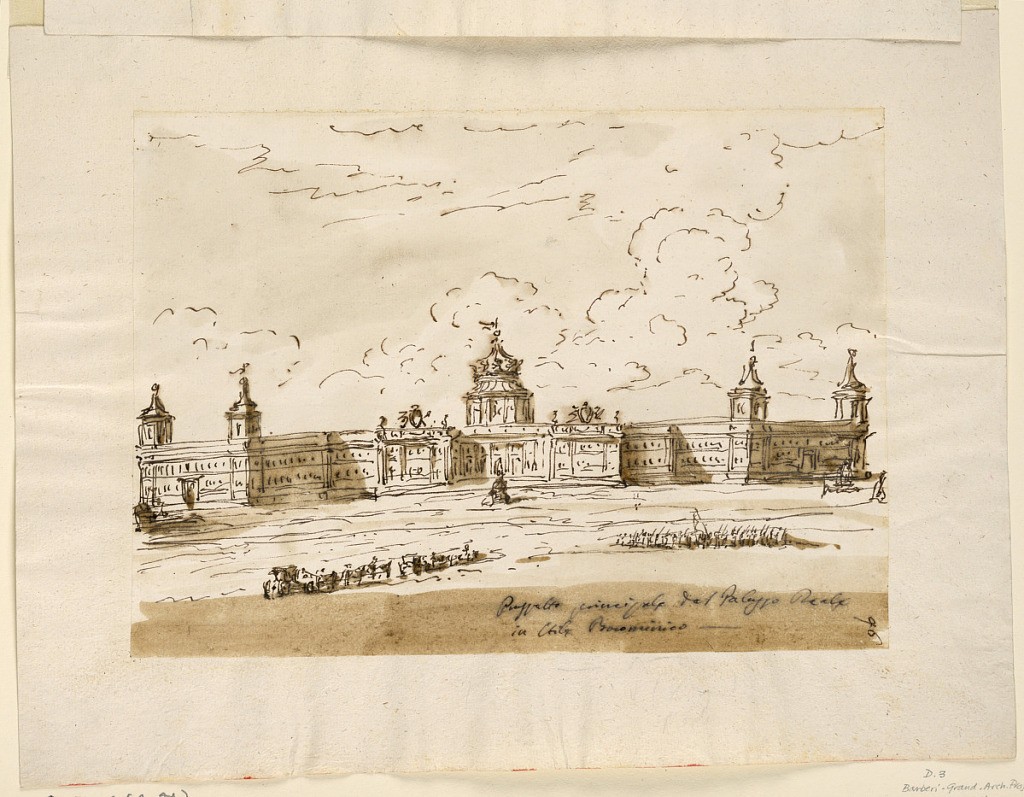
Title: Royal palace in the style of Borromini
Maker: Giuseppe Barberi, Italian, 1746–1809
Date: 1796
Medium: Pen and brown ink, brush and brown wash on lined off-white laid paper
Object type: Drawing
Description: Main facade of the royal palace in the style of Borromini.